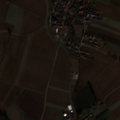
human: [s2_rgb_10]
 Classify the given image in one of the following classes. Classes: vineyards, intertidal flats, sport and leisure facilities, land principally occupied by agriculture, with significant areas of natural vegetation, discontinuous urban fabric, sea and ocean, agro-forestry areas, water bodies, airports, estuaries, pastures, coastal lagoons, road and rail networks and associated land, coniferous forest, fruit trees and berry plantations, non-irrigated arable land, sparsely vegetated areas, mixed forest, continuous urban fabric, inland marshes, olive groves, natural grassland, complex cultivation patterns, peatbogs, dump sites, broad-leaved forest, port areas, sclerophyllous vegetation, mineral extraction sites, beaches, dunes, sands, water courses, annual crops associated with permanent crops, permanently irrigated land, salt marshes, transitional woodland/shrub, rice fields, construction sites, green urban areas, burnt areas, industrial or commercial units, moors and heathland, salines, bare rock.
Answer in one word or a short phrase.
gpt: discontinuous urban fabric, non-irrigated arable land, land principally occupied by agriculture, with significant areas of natural vegetation